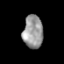
Tissue: prostate
Cell type: T cells
Senescence score: 0.3333
Nuclear area (px): 641
Mean DAPI intensity: 154.119